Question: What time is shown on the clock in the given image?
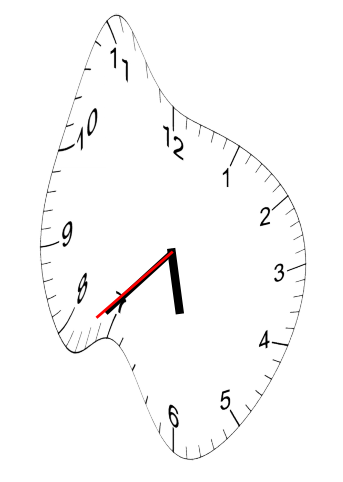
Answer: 05:37:38